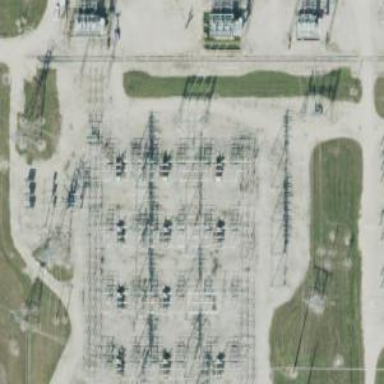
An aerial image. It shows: Switch for power supply.